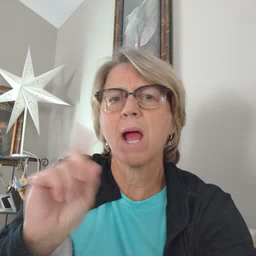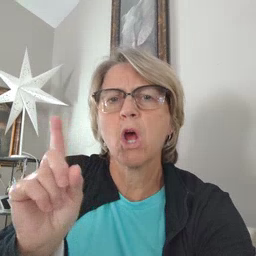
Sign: where